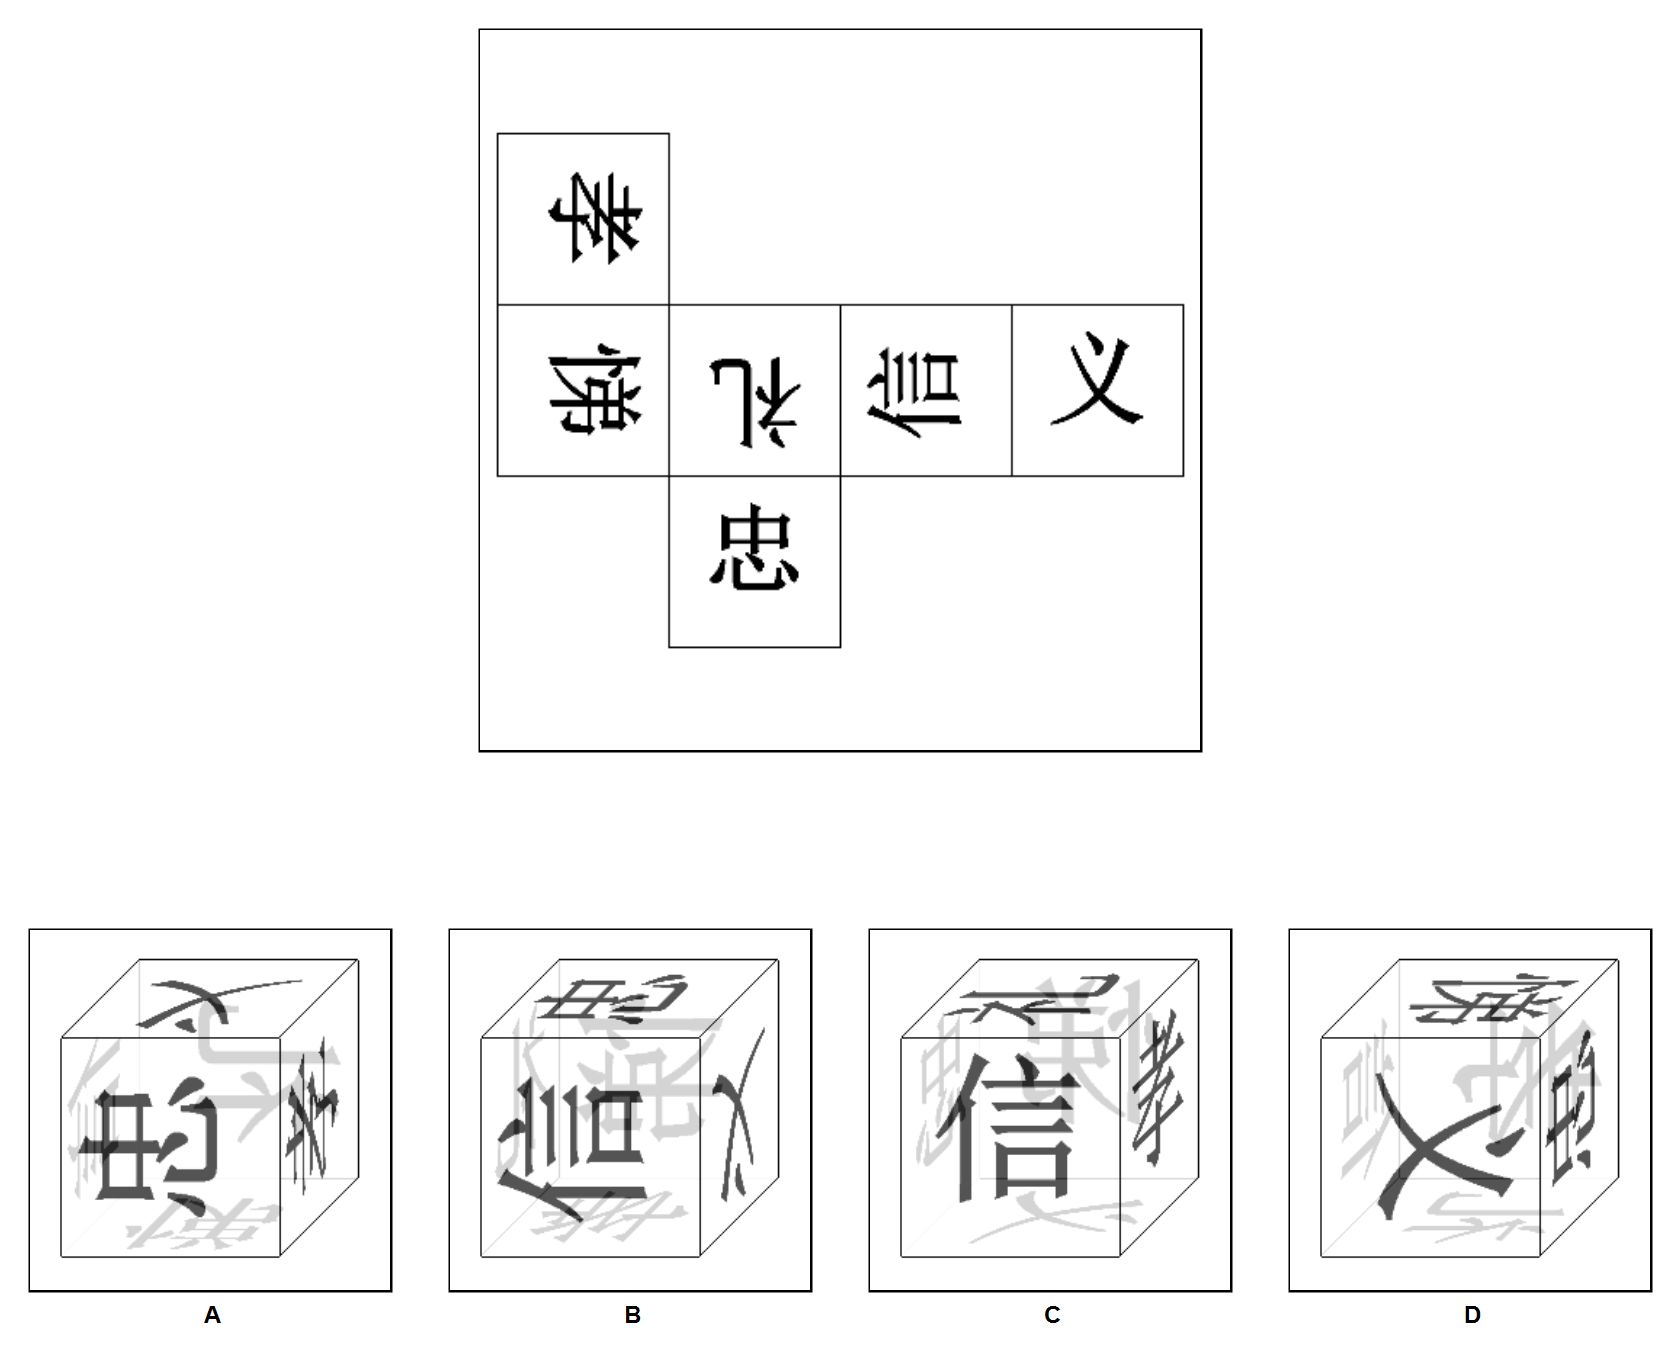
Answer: C